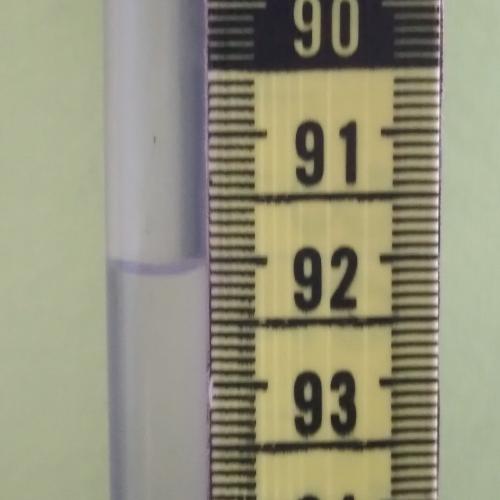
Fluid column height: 92.1 cm